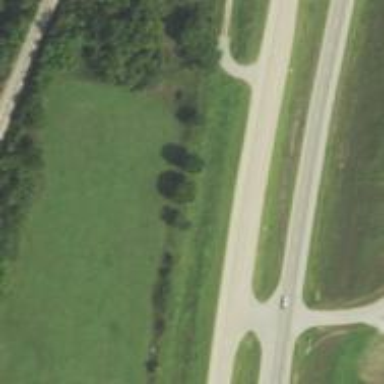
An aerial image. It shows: Trunk highway with expressway features.